Question: I would like to know if there exists an appropriate UML-diagram to depict sth I would describe as , similiar to the example below:

It's very similiar to an activity diagram, only the focus is on objects/entities here, not on activities. IMO, an activity diagram is not the best choice to model the above nicely, and I don't know what else to chose. I would like to use UML however, whenever possible.
Do you have any suggestions?
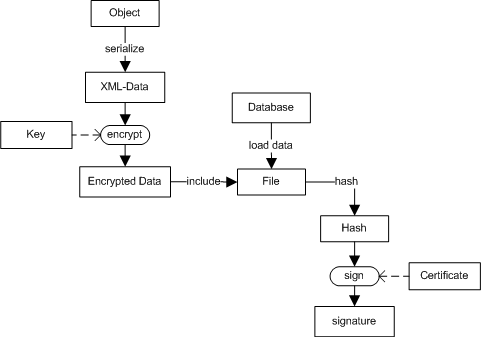
Answer: Looks pretty much exactly like a <URL>. But it looks like a DFD is better fit given your example.
hth.